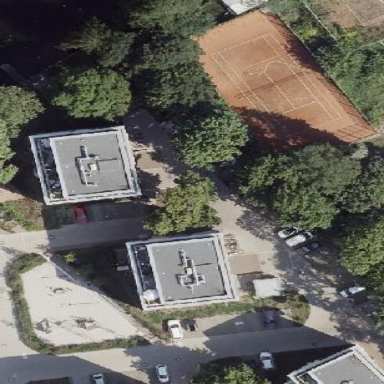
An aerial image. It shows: Sand tennis court on pitch for leisure land.